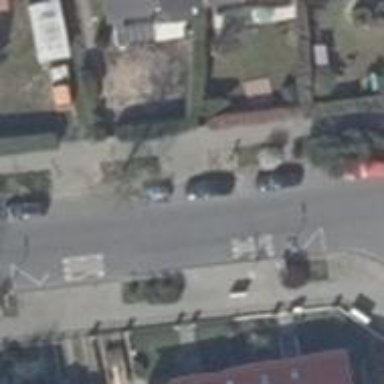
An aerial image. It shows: Public transport stop position.